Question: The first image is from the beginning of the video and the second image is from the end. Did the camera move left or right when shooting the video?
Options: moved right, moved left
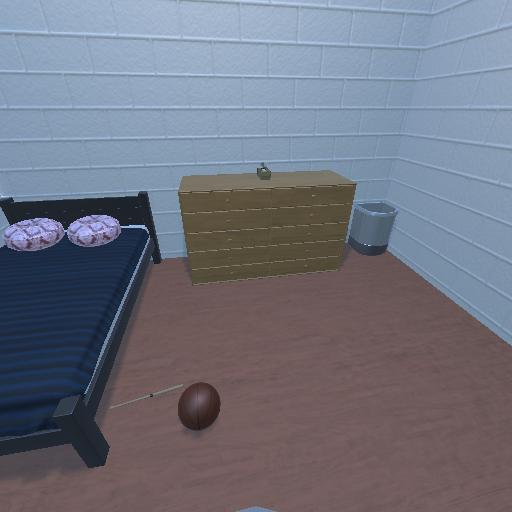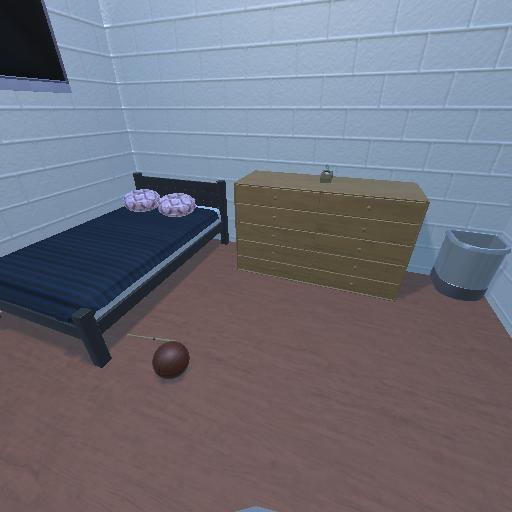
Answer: moved right